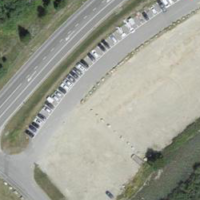
EUNIS habitat code: 26
Species observed at this site:
Angelica sylvestris